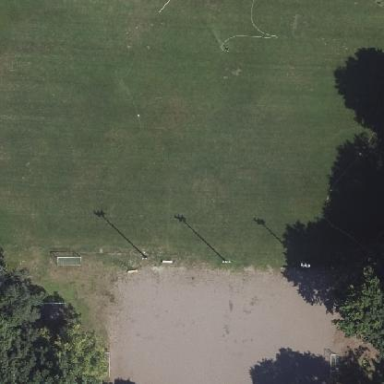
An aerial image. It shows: Recreation ground.